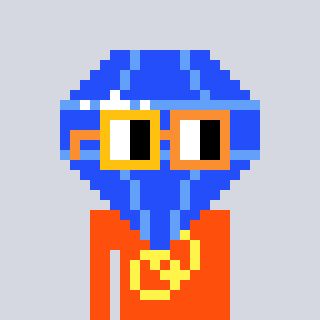
a pixel art character with square yellow and orange glasses, a blue diamond-shaped head and a orange-colored body on a cool background